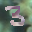
Label: 3